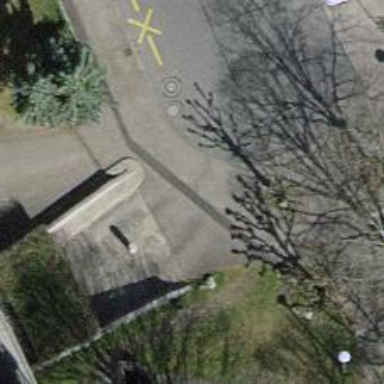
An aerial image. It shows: Parking entrance.